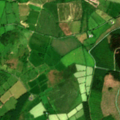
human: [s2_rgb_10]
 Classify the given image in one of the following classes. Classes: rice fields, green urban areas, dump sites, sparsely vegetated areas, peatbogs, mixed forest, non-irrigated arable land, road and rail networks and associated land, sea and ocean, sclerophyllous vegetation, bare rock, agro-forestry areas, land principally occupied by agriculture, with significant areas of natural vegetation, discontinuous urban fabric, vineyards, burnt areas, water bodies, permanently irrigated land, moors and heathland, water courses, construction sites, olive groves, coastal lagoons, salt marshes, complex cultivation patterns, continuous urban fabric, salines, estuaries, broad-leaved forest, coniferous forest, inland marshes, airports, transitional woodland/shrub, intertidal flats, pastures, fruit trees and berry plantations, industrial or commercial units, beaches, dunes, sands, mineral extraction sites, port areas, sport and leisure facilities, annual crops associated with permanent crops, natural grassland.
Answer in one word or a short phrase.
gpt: pastures, coniferous forest